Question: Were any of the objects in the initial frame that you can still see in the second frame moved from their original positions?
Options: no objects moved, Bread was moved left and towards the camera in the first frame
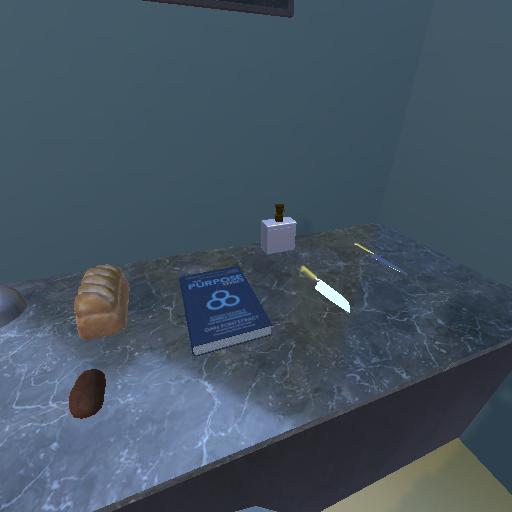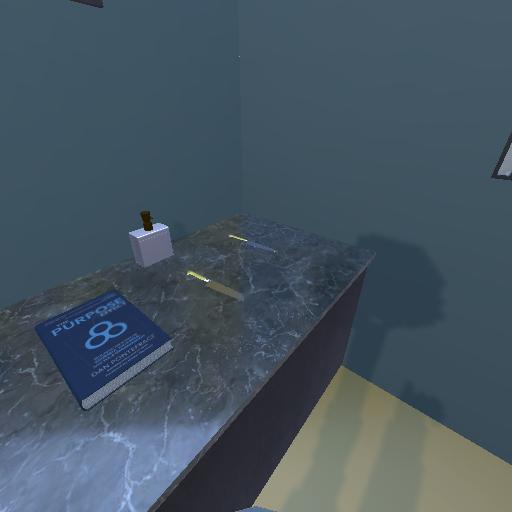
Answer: no objects moved